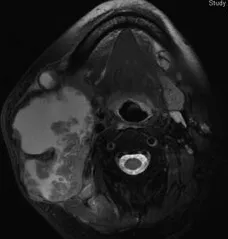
Images of neck tumor. (a) Before second-line chemotherapy, MRI revealed a soft tissue mass with a volume of about 7.5 cm3 x 5.5 cm3 x 7 cm3 on the right neck that invaded adjacent muscles and skin, and multiple enlarged cervical lymph nodes.
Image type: radiology (mri)